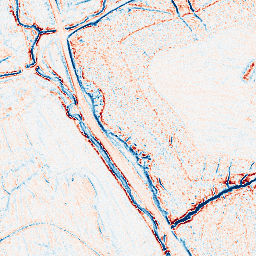
Category: edge_preserving
Decomposition family: anisotropic_diffusion
Decomposition parameters: iterations: 10
kappa: 50
gamma: 0.1
Upsampling method: quartic
Upsampling parameters: scale: 4
Upsampling scale: 4